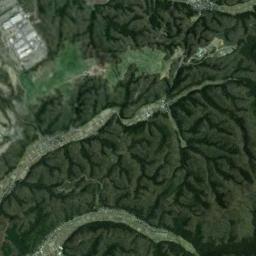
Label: mountain